Question: I made listview in jQuery Mobile and I used PHP to feed its contents. It works properly, but the code is too long and most part of it are very similar to each other. Is there any way to simplify the code? Please have a look at the code, then I'll explain what I really need to do:
'''
<ol data-role="listview">
<?php
while ($row = mysql_fetch_array($result)){
echo "<li><a href="#">";
// first column check
switch ($row[1]) {
case "Behnam":
echo " B . ";
break;
case "Tarin":
echo " T . ";
break;
}
// second column check
switch ($row[2]) {
case "Behnam":
echo " B . ";
break;
case "Tarin":
echo " T . ";
break;
default:
echo " N . ";
}
// third column check
switch ($row[3]) {
case "Behnam":
echo " B . ";
break;
case "Tarin":
echo " T . ";
break;
default:
echo " N . ";
}
// fourth column check
switch ($row[4]) {
case "Behnam":
echo " B . ";
break;
case "Tarin":
echo " T . ";
break;
default:
echo " N . ";
}
// fifth column check
switch ($row[5]) {
case "Behnam":
echo " B . ";
break;
case "Tarin":
echo " T . ";
break;
default:
echo " N . ";
}
// sixth column check
switch ($row[6]) {
case "Behnam":
echo " B ";
break;
case "Tarin":
echo " T ";
break;
default:
echo " N ";
}
echo "</li></a>";
}
?>
</a></li>
</ol>
'''
and the result is:

By using 'while ($row = mysql_fetch_array($result)){' I can fetch each row of the sql table one by one. But I also need to check the value of each cell(column) as well.
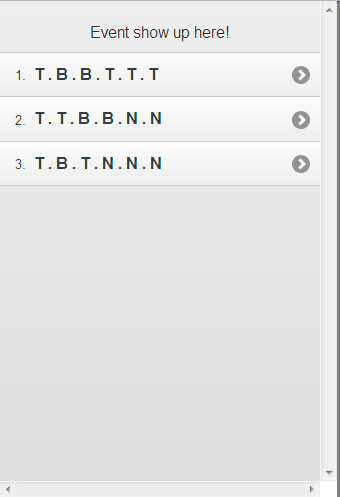
Answer: Group the code in a 2 parameter function:
'''
function checkRowValue($row, $checkDefault) {
switch ($row) {
case "Behnam":
echo " B . ";
break;
case "Tarin":
echo " T . ";
break;
default:
if ($checkDefault)
echo " N . ";
}
}
'''
Invoke as:
'''
<ol data-role="listview">
<?php
while ($row = mysql_fetch_array($result)){
echo "<li><a href="#">";
// first column check
for ($i = 0; $i < 7; $i++)
checkRowValue($row[i], $i > 0);
}
'''